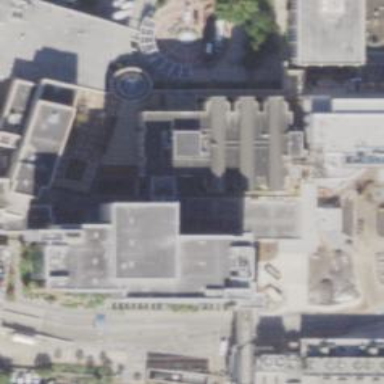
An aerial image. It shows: Hospital building.